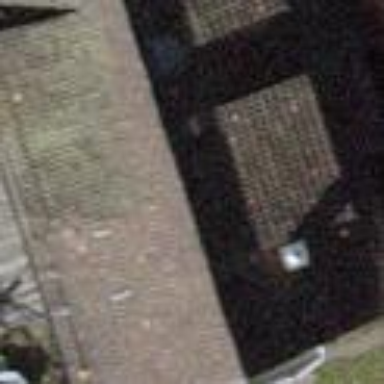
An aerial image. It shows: Pitched roof building.